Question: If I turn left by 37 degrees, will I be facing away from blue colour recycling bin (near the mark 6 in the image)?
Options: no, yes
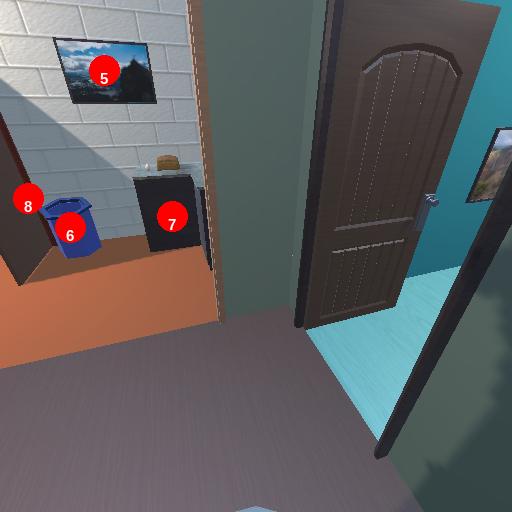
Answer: no